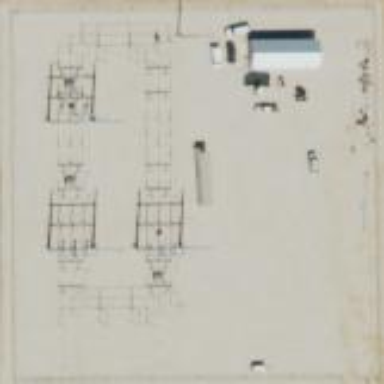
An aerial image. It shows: Transmission substation.